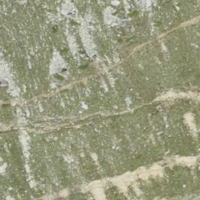
EUNIS habitat code: 26
Species observed at this site:
Erebia melampus